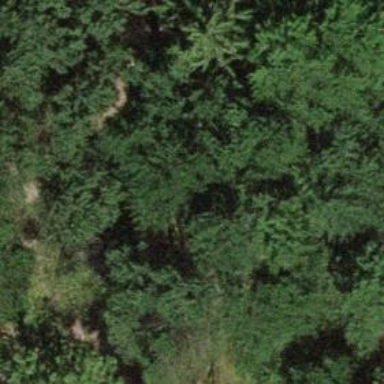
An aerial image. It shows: Unpaved path.